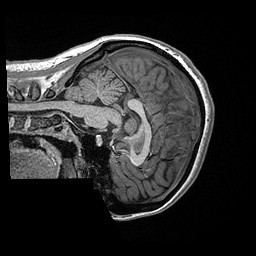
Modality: T1w
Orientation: sagittal
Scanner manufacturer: ge
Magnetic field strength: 3 T
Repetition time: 2.349 s
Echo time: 0.002968 s